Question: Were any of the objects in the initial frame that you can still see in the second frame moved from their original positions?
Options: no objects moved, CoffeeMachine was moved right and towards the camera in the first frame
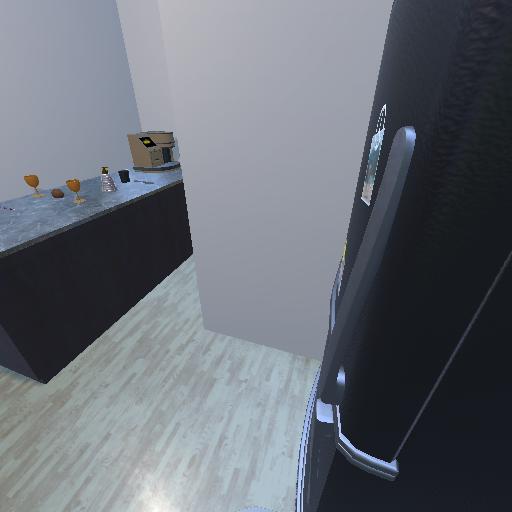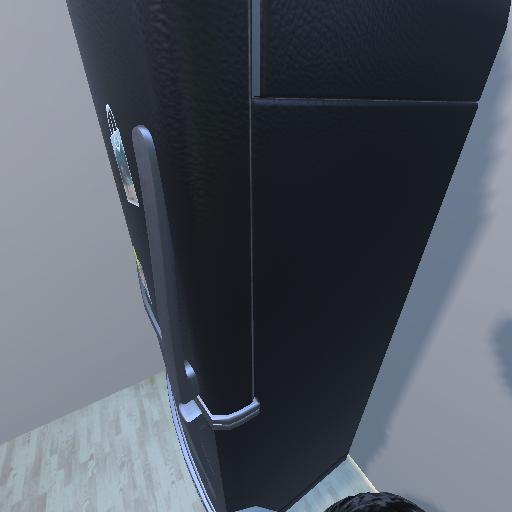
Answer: no objects moved